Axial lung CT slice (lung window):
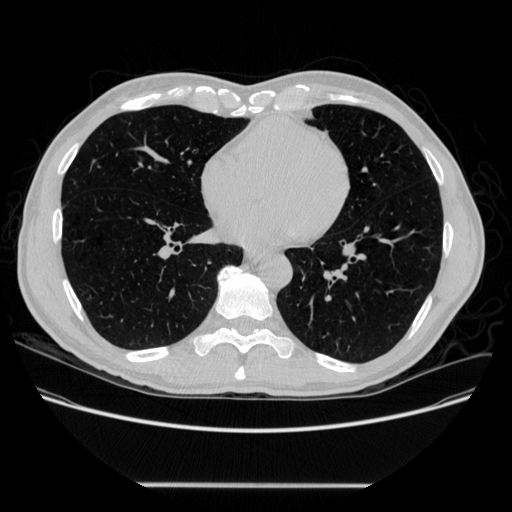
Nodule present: no